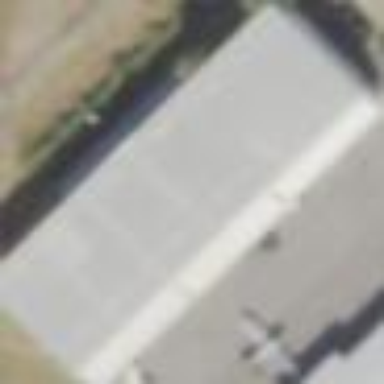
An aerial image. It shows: Hangar building at airport.